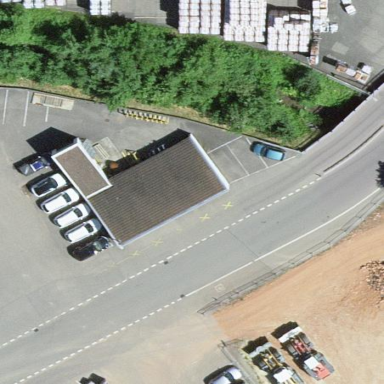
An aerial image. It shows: Garage building.